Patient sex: M
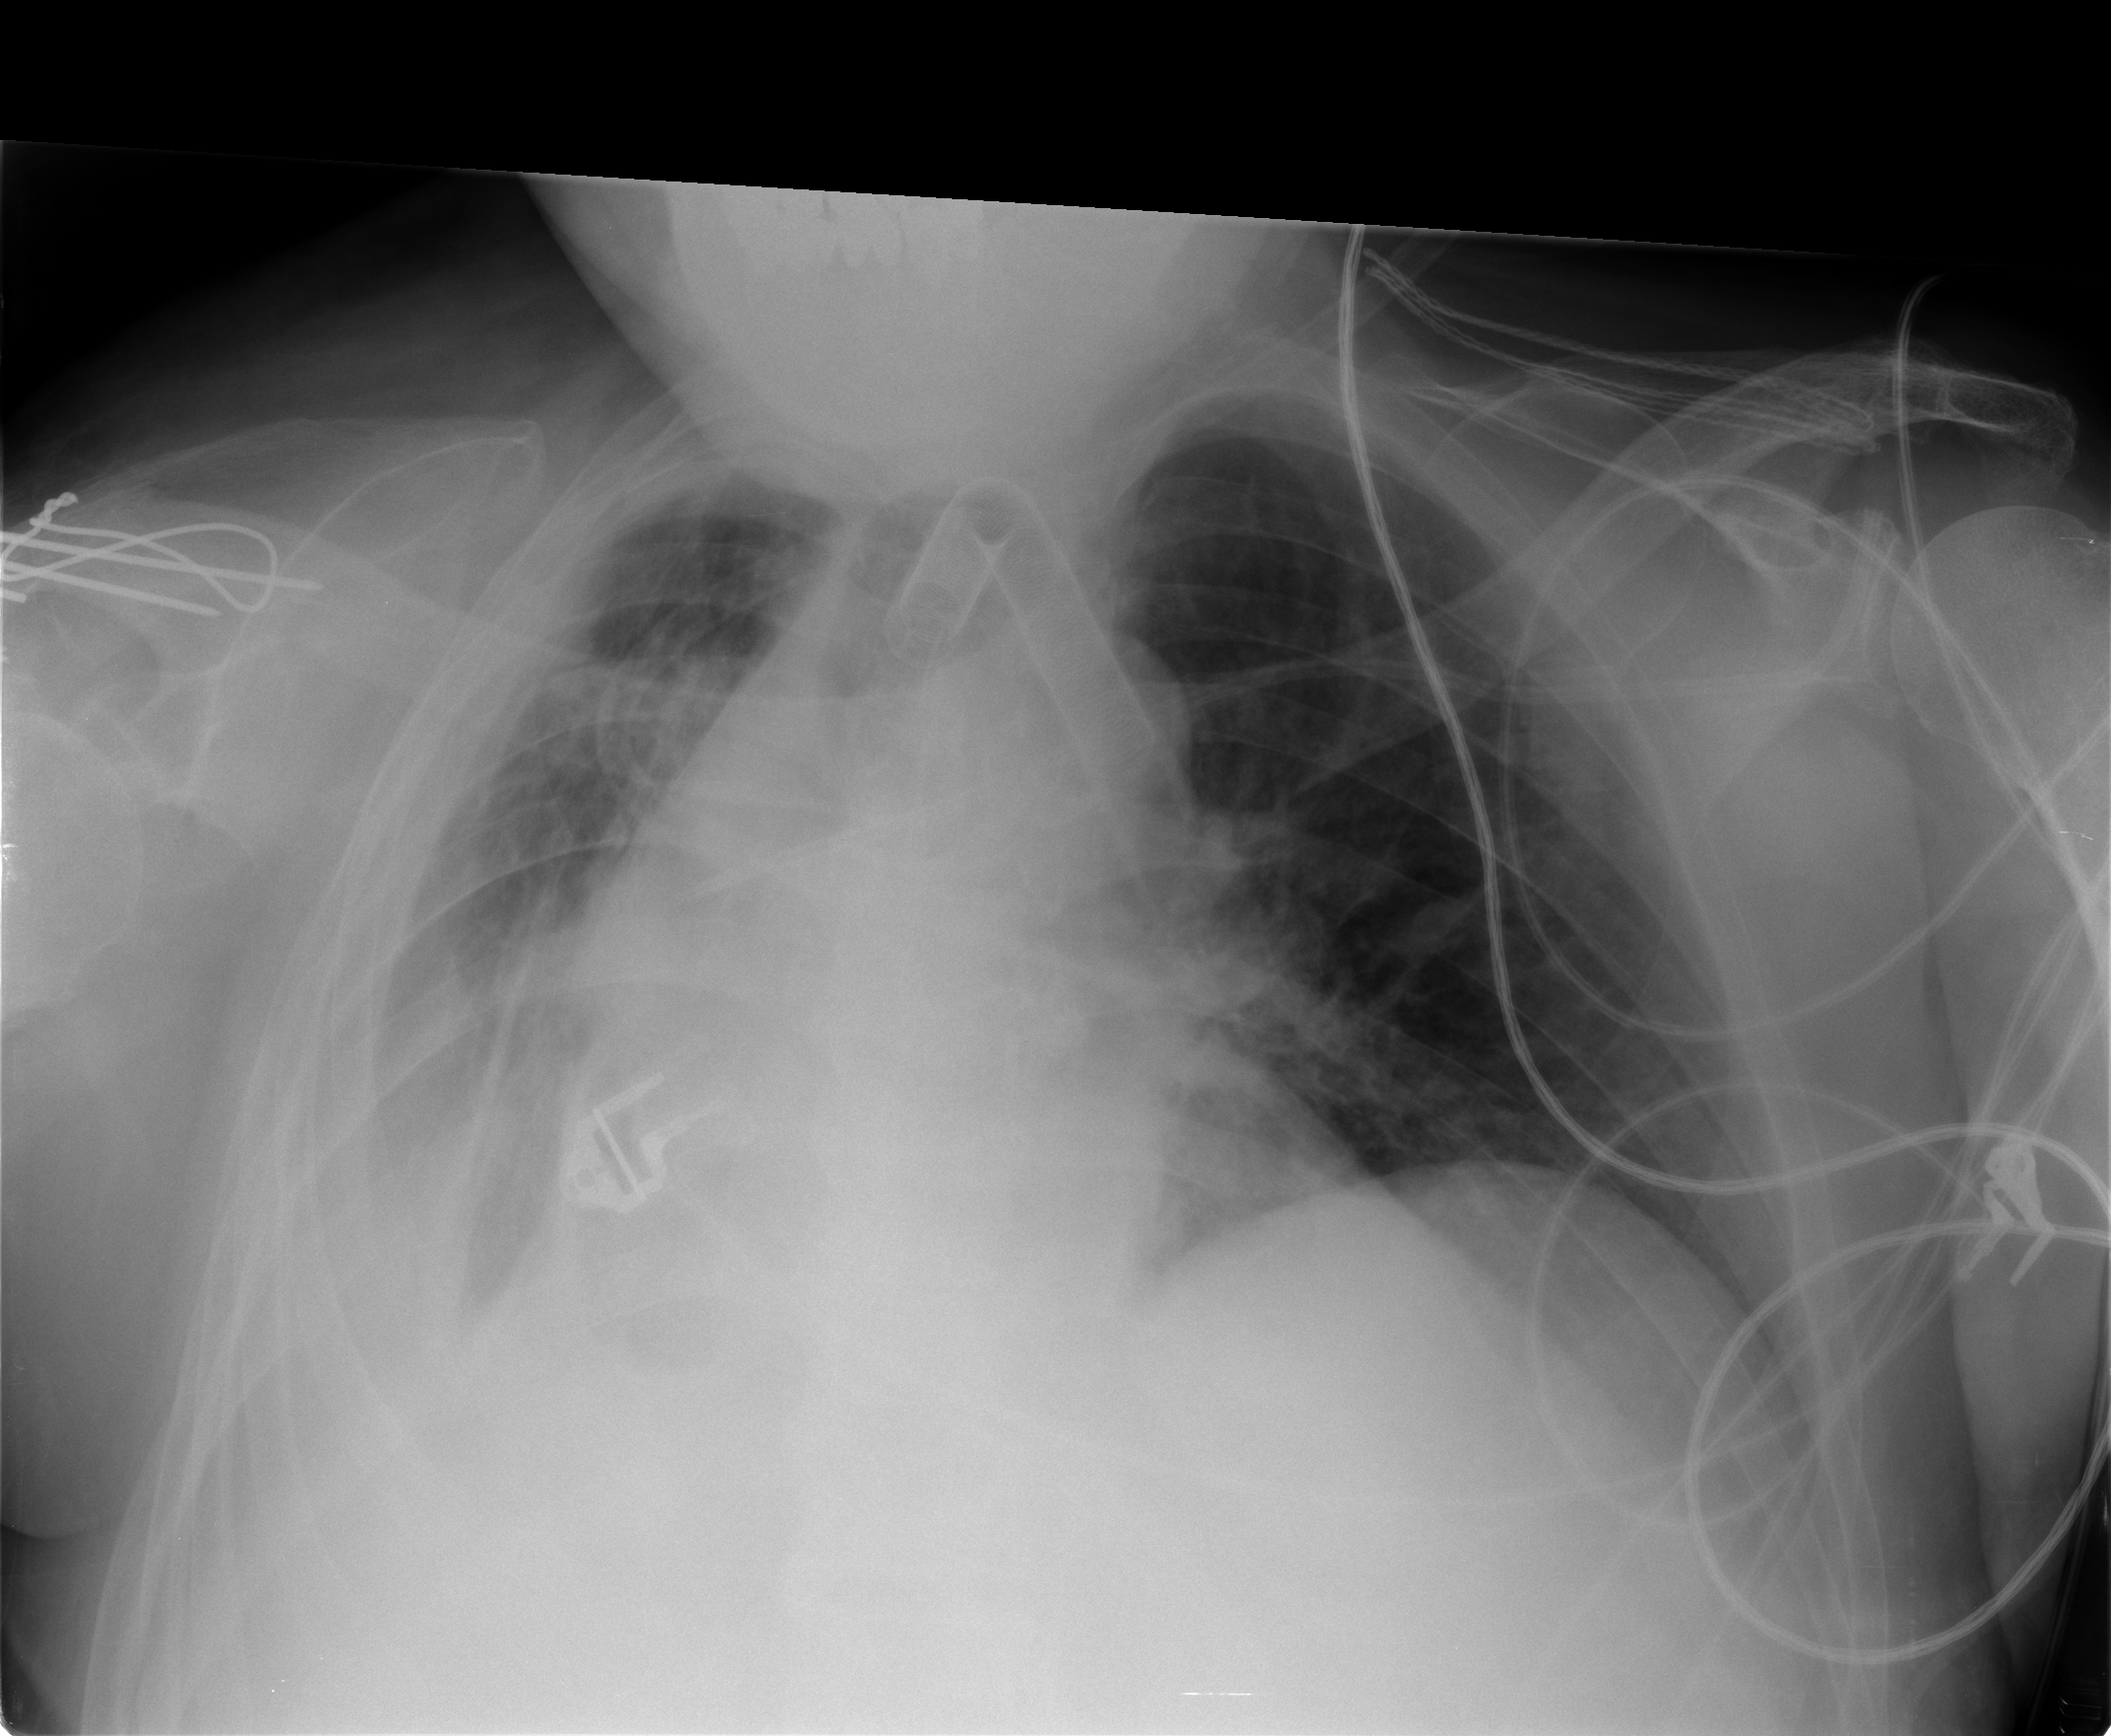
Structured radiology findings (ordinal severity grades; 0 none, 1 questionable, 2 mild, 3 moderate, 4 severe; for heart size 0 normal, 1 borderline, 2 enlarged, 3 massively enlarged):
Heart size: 2
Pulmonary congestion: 0
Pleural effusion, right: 3
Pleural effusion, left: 0
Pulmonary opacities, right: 2
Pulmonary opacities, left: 0
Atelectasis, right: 3
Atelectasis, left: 2